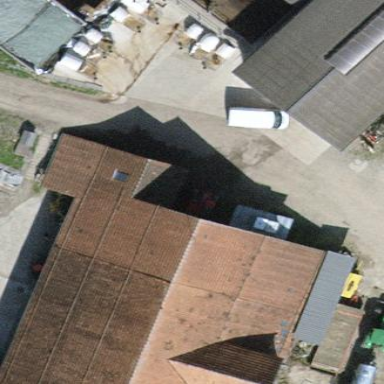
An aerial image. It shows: Farm auxiliary building.